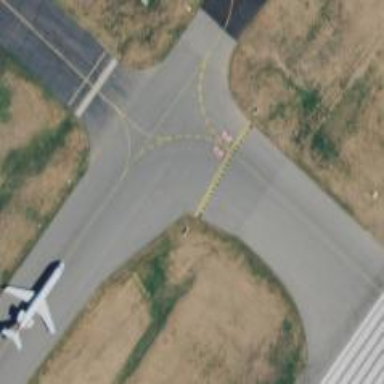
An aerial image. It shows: Image of taxiway at airport.